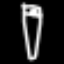
Label: bed